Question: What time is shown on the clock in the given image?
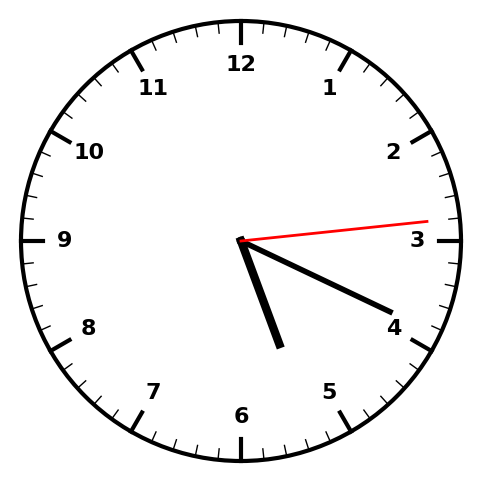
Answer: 05:19:14